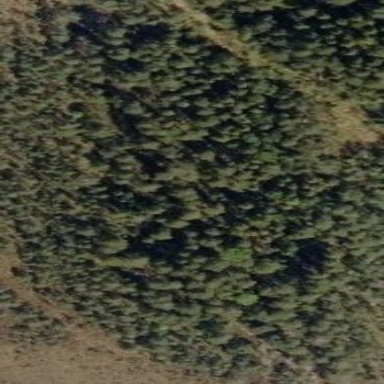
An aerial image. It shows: Forest area.